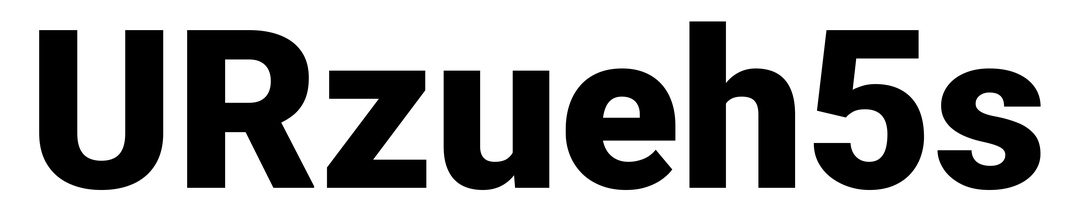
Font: Roboto_Black